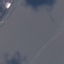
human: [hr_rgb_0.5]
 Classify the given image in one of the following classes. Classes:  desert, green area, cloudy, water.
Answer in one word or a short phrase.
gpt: water